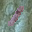
Label: 1